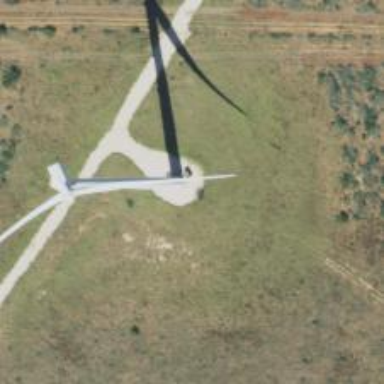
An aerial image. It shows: Wind generator with horizontal axis. The generator is wind turbine.